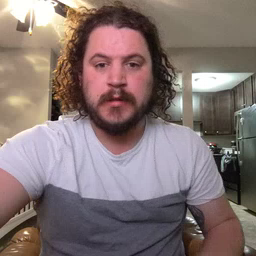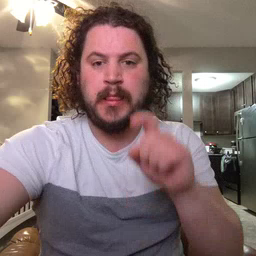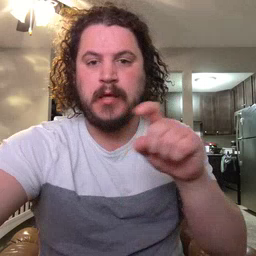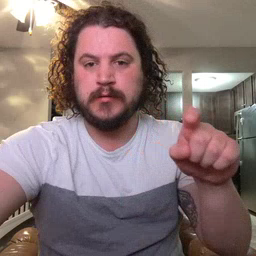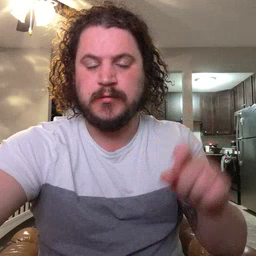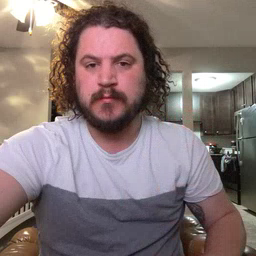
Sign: closet